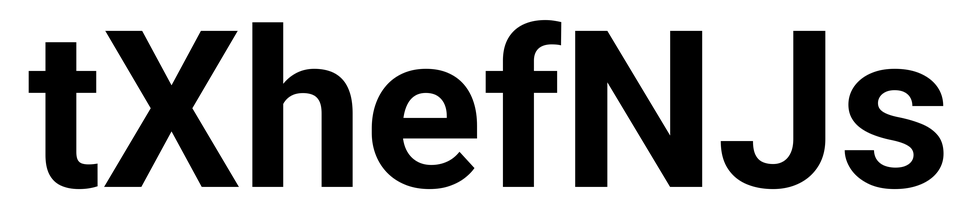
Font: Roboto_Bold